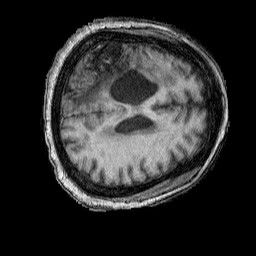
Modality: T1w
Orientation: axial
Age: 65
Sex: female
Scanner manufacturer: siemens
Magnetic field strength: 3 T
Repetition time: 2.25 s
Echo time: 0.00411 s